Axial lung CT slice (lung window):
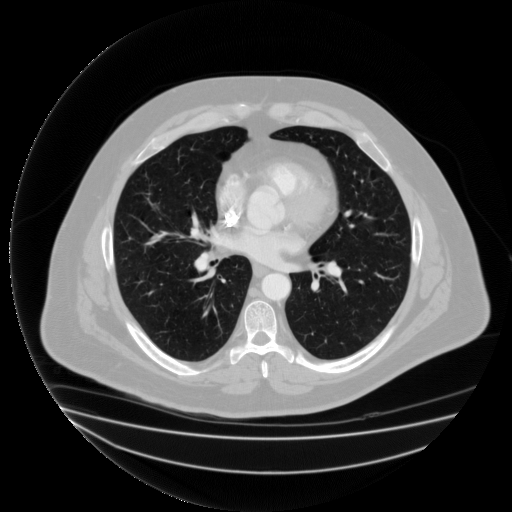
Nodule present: no